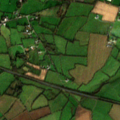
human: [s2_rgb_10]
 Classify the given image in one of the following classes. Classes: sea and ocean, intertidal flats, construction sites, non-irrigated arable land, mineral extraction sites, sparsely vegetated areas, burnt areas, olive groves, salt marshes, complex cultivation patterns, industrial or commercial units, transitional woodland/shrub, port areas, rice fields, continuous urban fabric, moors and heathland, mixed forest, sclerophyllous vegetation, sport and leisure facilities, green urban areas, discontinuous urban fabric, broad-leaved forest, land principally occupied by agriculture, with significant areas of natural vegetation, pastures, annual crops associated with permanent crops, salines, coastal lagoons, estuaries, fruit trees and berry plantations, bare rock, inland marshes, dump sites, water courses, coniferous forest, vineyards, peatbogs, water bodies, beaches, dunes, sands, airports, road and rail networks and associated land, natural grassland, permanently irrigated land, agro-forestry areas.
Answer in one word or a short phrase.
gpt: non-irrigated arable land, pastures